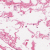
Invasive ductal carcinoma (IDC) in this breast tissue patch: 0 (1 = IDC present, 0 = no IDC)